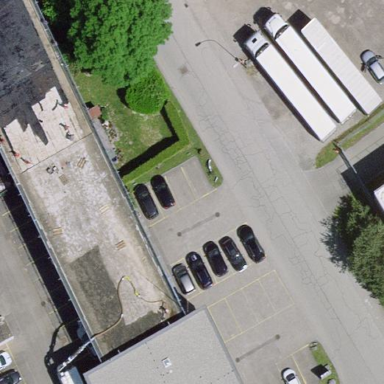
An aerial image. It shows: Commercial building.